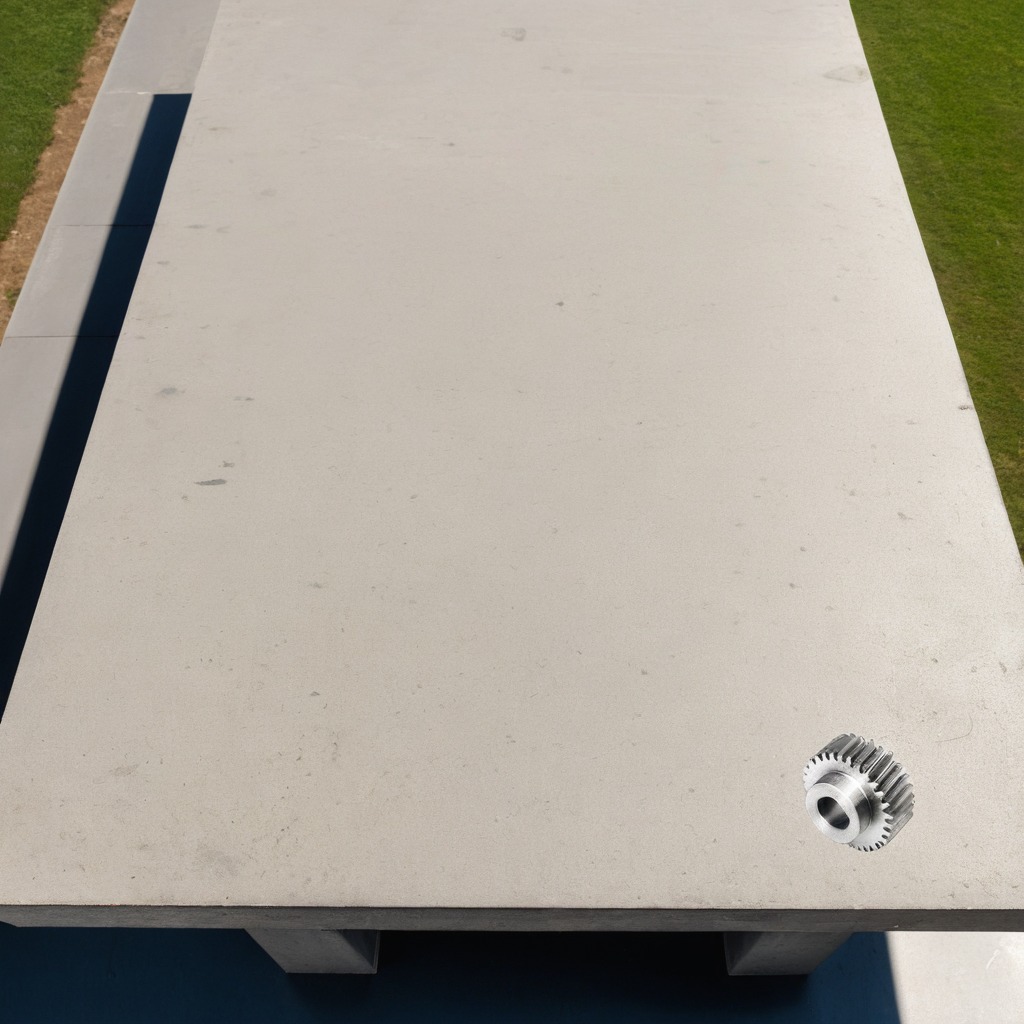
A steel gear with teeth is lying on an isolated clean organized concrete workbench in an outdoor bricklaying area afternoon light very sunny completely empty.